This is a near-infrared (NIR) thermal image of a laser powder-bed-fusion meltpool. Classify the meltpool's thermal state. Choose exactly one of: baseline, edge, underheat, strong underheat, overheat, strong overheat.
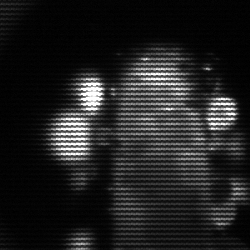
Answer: strong underheat